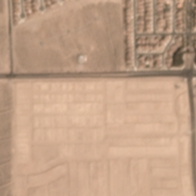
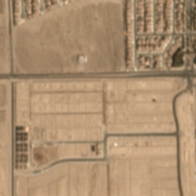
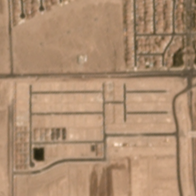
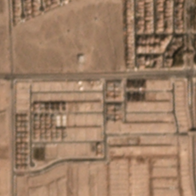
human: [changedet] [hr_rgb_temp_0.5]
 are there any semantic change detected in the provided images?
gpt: several buildings and a road appear in the bareland .

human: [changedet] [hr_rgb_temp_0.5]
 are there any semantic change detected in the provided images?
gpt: roads and houses were built to replace the bareland .

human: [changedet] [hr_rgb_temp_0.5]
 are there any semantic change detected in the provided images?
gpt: many buildings and a crossroad replace bareland .

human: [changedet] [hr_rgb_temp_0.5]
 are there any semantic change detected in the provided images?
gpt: some roads and houses appear .

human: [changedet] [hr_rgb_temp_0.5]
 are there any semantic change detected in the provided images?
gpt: many buildings and roads appear on the bottom .